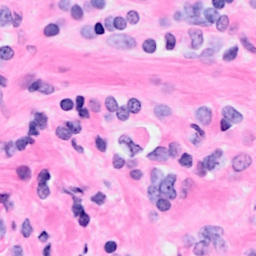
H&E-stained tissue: Breast